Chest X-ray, AP view. Patient: 66 years old, sex M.
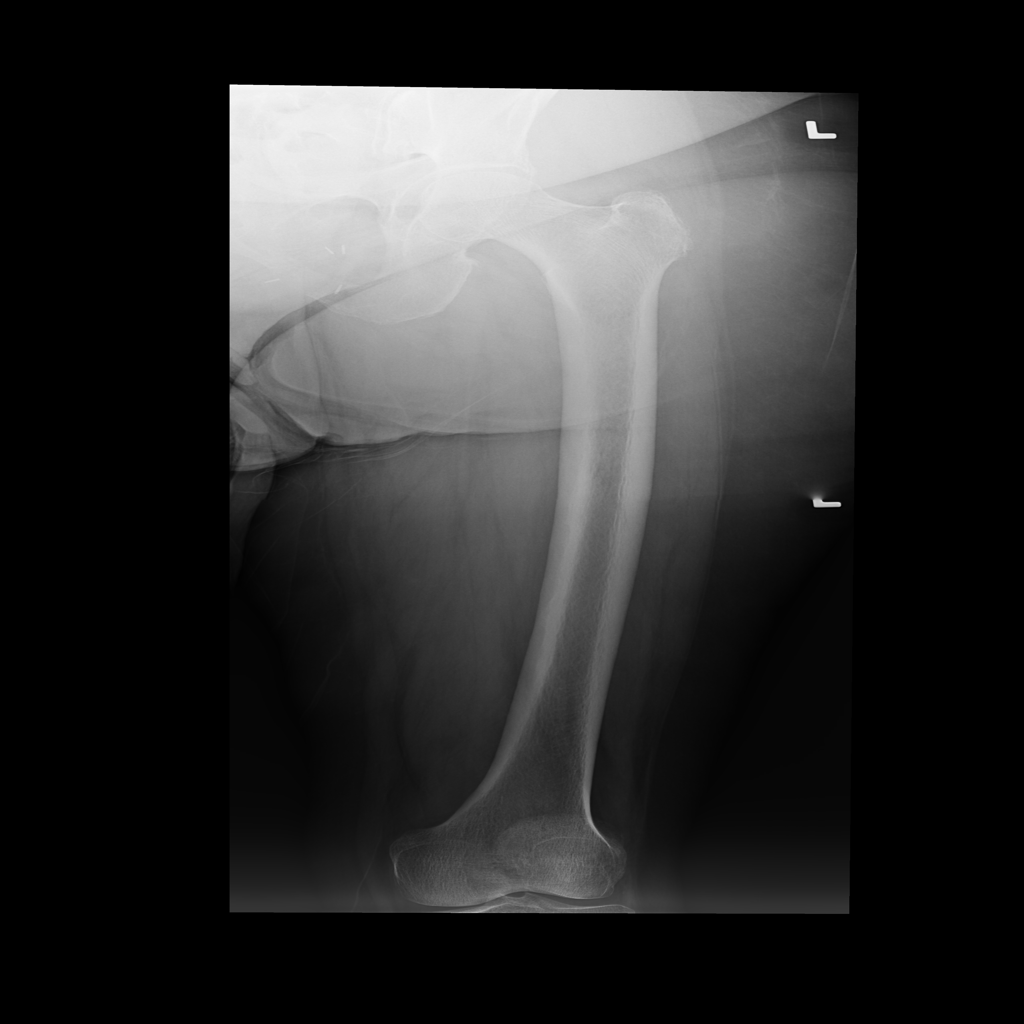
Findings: No Finding